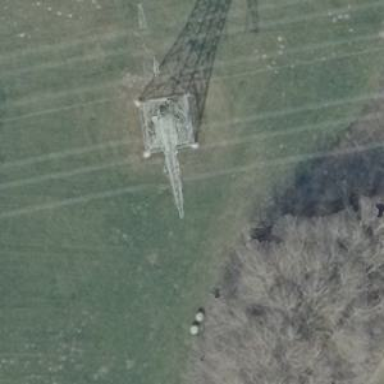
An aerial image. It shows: Towering power structure.